Question: I'm trying to learn html css by creating a simple website that i found and i want to make the picture lie between 2 section.
Just like in this picture,

I want to know what is this type of design?
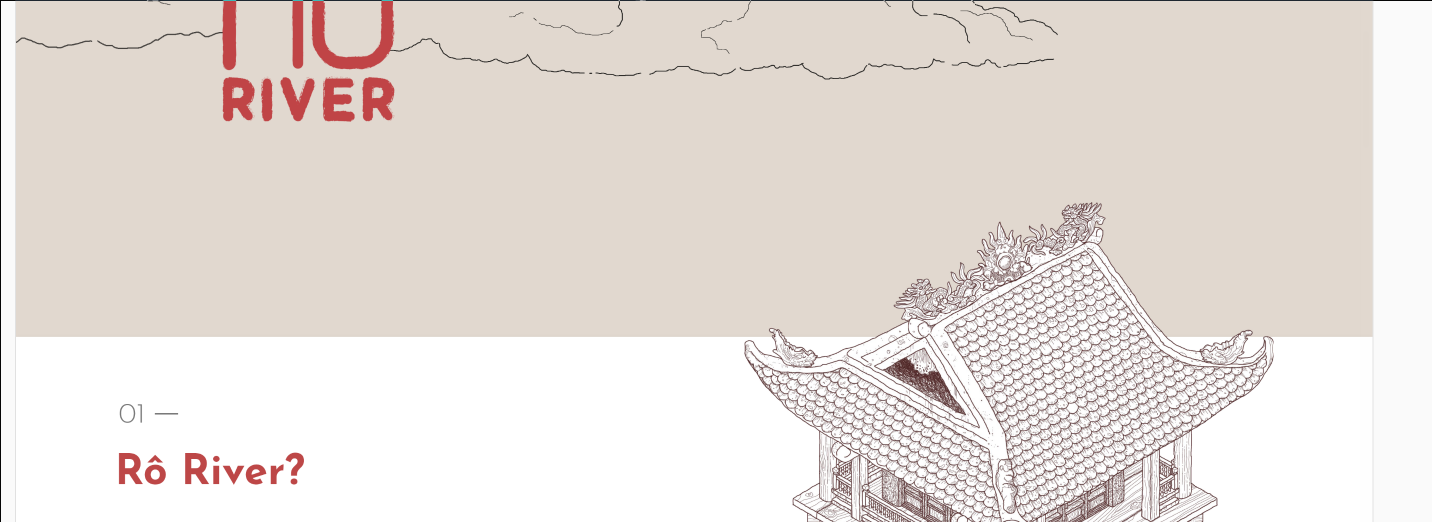
Answer: A simple way to do it is to just set the tree's position as "relative".
You can read more <URL> about the position property in CSS.
To define 2 sections here I have used a <URL> :
'''
#div1 {
background-color: red;
width: 800px;
height: 200px;
display: block;
}
#div2 {
background-color: yellow;
width: 800px;
height: 200px;
display: block;
}
#myImg {
height : 200px;
position: relative;
top: -50%;
}
'''
'''
<div id="div1">
</div>
<div id="div2">
<img id="myImg" src="https://banner2.kisspng.com/20180206/age/kisspng-tree-magnolia-christmas-nature-transparent-background-5a7a720d01efd2.8244164415179740290079.jpg" alt="" />
</div>
'''